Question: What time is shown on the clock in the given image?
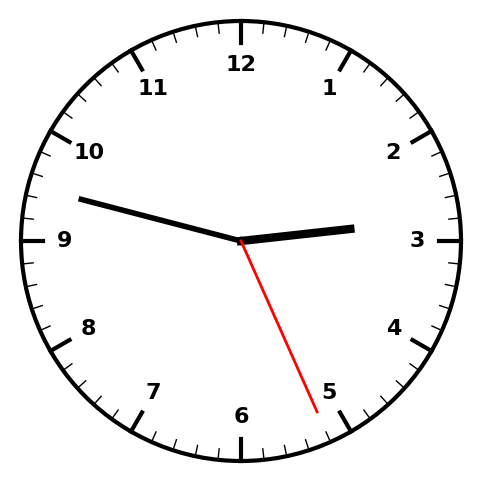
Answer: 02:47:26